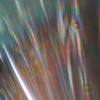
Label: sunburn